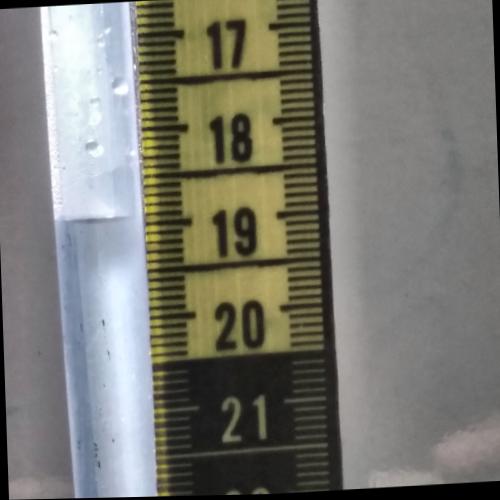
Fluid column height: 18.9 cm